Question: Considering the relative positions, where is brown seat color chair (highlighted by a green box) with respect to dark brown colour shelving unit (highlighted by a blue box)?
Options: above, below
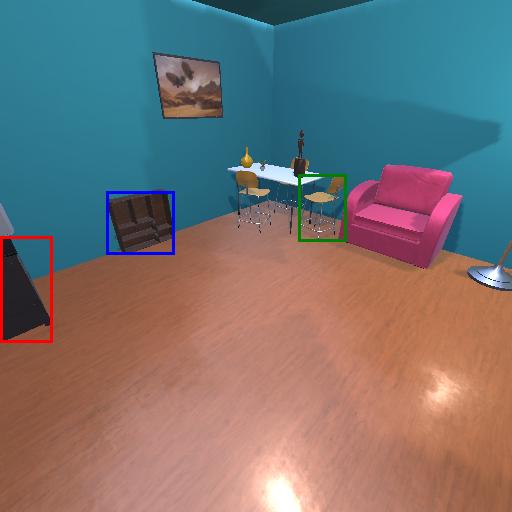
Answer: above